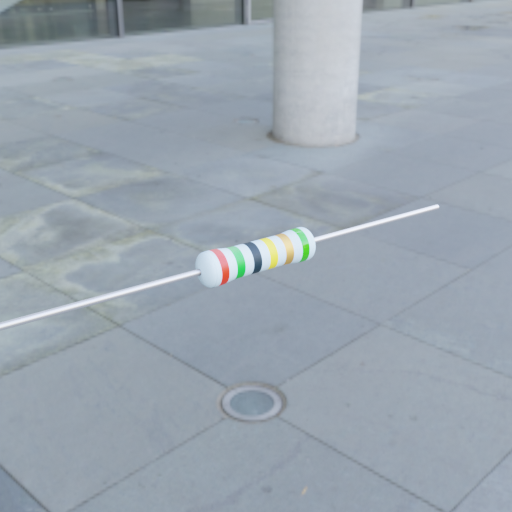
Resistor colour bands (in order): red, green, black, yellow, gold, green